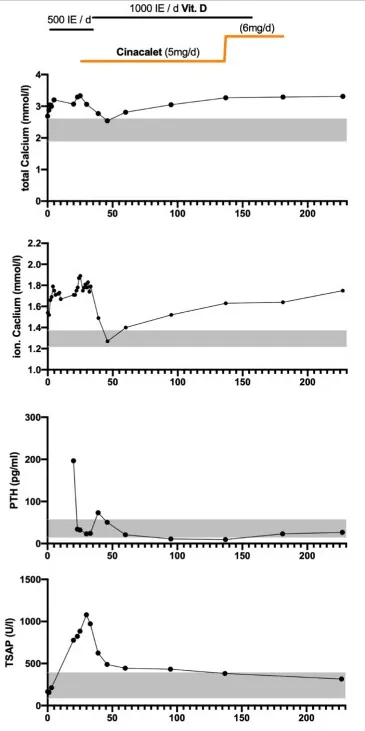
Patient 2 Panel Vitamin D3 was provided orally/once daily. Cinalcacet was started in patient 2 on day 26 of life at 20 mg/m2 body surface (5mg) daily and increased on day 137 of life based on increased body weight and elevated calcium levels (to 6mg). Age-appropriate normative range is indicated by the grey bar for calcium, PTH and total serum alkaline phosphate (TSAP) levels; Red arrow: estimated date of delivery.
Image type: chart (chart)